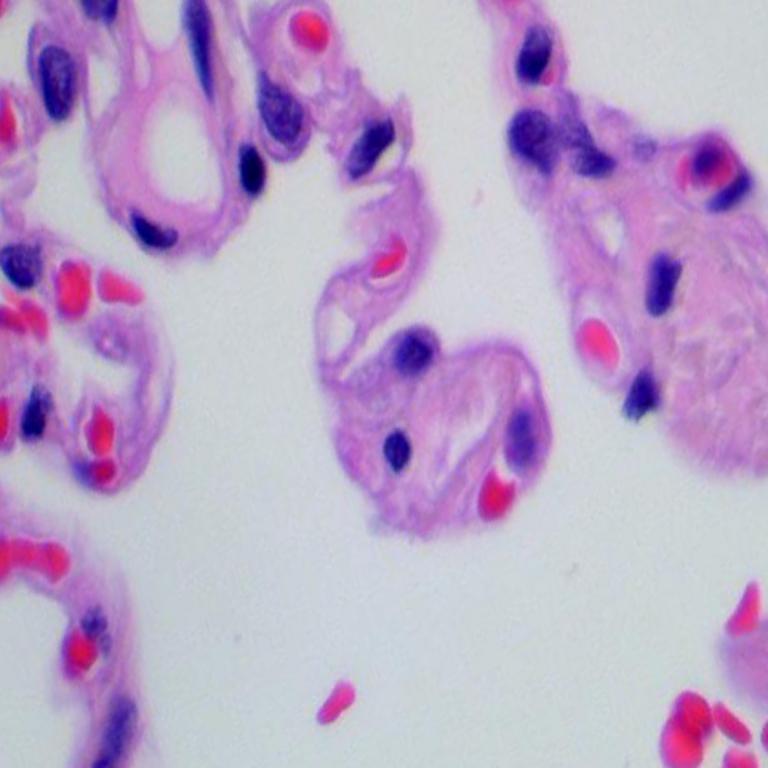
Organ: lung
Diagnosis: benign